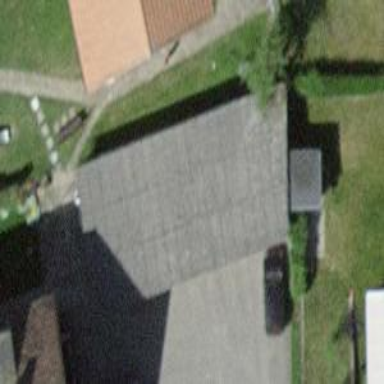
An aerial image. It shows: Garage building.